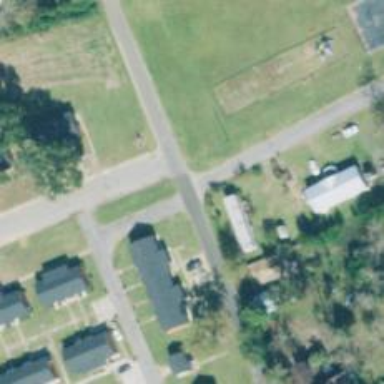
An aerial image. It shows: Residential road.